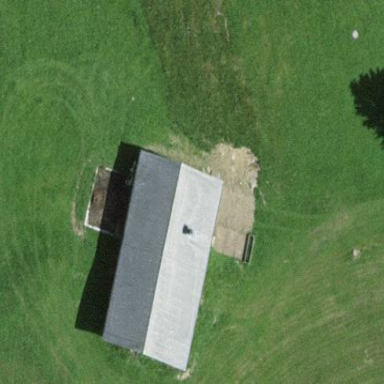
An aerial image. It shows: Gabled roof on farm auxiliary building.